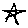
Label: star